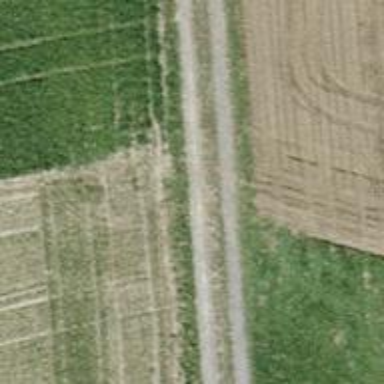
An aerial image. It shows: Gravel track with grade3 tracktype.